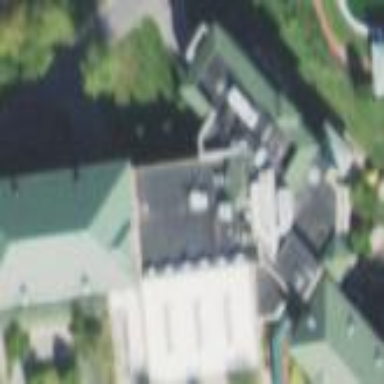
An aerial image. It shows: Hotel building.